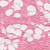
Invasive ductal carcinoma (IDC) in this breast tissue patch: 0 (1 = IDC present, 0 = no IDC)